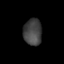
Tissue: skin
Cell type: Epithelial cells
Senescence score: 0.2787
Nuclear area (px): 478
Mean DAPI intensity: 66.467